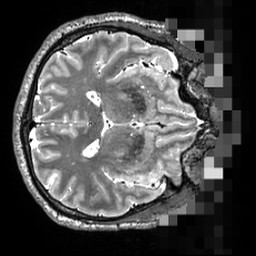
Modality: T2w
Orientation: axial
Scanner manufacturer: siemens
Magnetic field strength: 3 T
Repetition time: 3.2 s
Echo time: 0.564 s